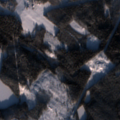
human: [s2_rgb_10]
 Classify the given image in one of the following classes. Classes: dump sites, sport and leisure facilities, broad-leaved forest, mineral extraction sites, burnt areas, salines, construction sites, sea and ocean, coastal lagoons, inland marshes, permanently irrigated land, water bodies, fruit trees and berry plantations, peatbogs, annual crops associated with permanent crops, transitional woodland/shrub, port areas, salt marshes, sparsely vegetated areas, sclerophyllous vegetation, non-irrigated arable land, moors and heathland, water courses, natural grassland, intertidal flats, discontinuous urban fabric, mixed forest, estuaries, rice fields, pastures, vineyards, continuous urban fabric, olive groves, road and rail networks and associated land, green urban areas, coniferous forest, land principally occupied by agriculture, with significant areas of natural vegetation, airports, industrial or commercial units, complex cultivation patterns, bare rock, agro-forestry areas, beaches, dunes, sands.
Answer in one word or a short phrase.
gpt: land principally occupied by agriculture, with significant areas of natural vegetation, coniferous forest, mixed forest, transitional woodland/shrub